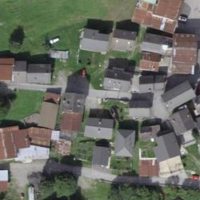
EUNIS habitat code: 54
Species observed at this site:
Tettigonia viridissima
Autographa gamma
Macroglossum stellatarum
Vanessa atalanta